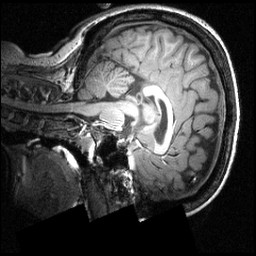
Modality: T1w
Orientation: sagittal
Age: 21
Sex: female
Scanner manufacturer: siemens
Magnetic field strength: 3.951 T
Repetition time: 1.5 s
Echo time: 0.00335 s